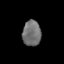
Tissue: lung
Cell type: Others
Senescence score: 0.1956
Nuclear area (px): 464
Mean DAPI intensity: 111.662